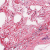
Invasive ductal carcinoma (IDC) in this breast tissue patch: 0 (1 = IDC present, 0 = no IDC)